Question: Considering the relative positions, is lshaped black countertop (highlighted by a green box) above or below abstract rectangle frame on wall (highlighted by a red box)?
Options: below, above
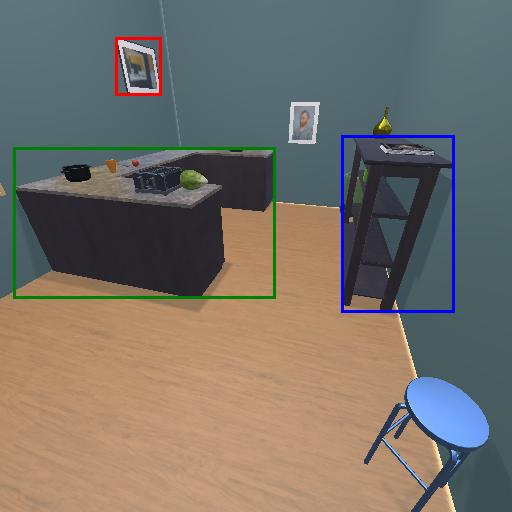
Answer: below